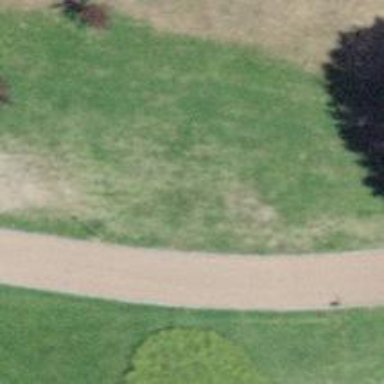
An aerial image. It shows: Bench for seating.